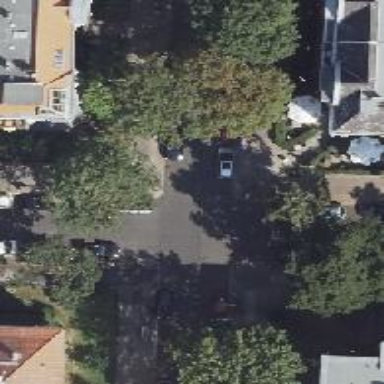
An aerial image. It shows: Residential road with asphalt surface. There are separate sidewalks on both sides. The parking lanes on both sides are oriented in parallel direction.